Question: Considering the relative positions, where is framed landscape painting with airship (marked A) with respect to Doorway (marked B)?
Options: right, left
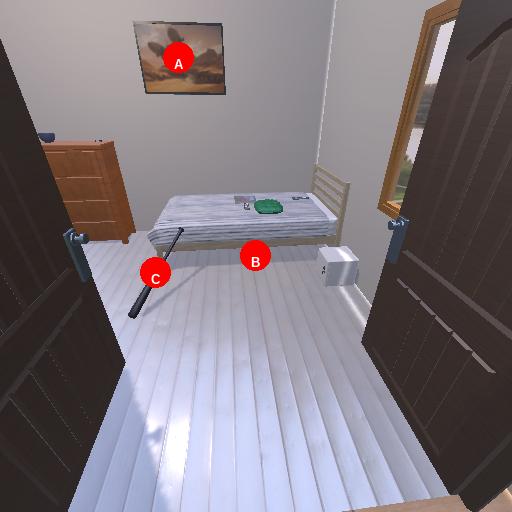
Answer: right